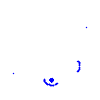
Particle: kaon